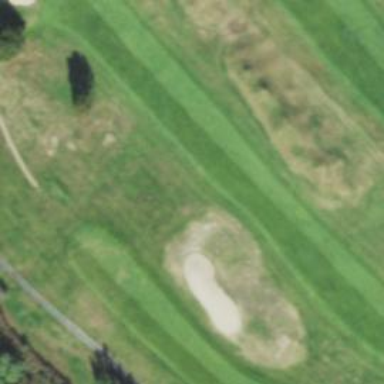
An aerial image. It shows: View of golf hole.